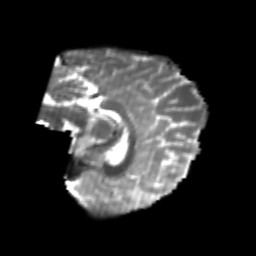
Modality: T2w
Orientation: sagittal
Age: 22
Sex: female
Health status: healthy
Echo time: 0.074 s